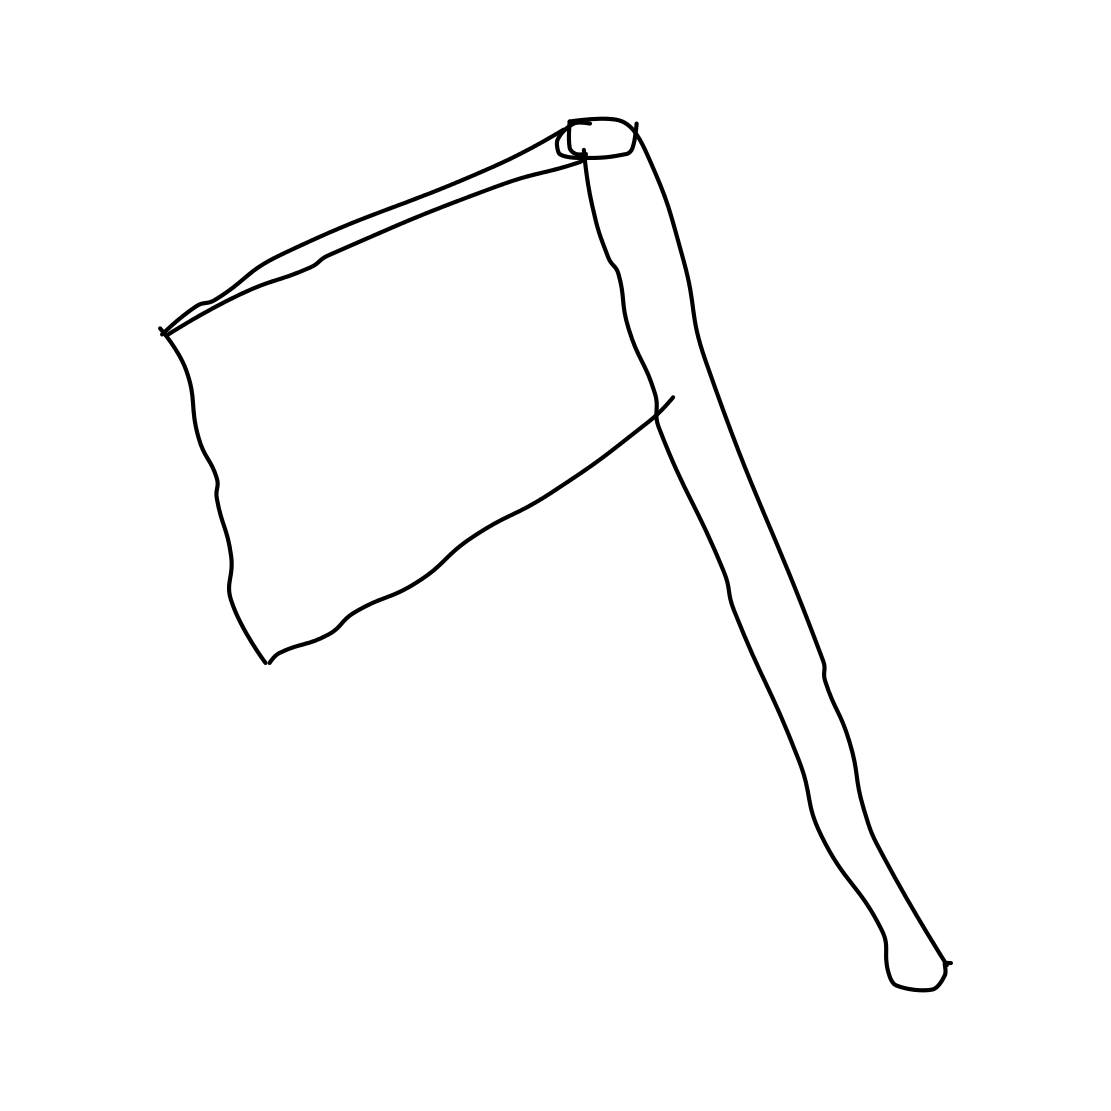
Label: axe